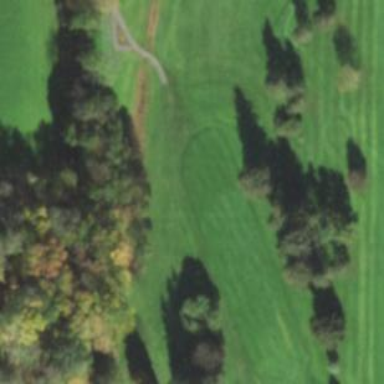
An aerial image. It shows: Grassy golf fairway.